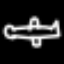
Label: airplane